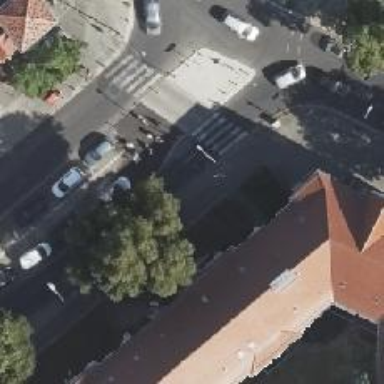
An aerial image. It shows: Taxi stand.